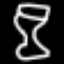
Label: hourglass